Brain MRI, t1w sequence, axial 2D slice.
Patient: age 51, sex F, weight 95 kg, height 1.95 m
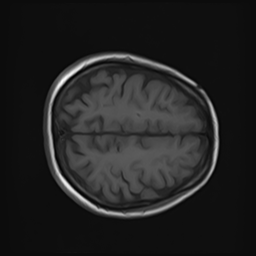